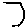
Label: hexagon